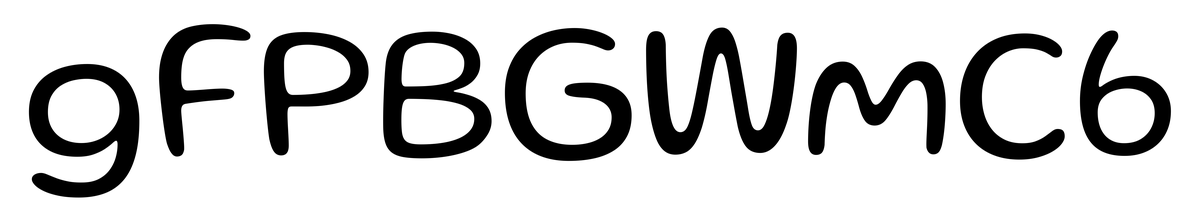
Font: Gluten_Light